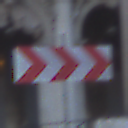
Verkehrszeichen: RichtungstafelnInKurvenGrossLinks
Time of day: Dawn
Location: Outdoor (Urban)
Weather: Clear
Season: NotSpecified
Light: Natural